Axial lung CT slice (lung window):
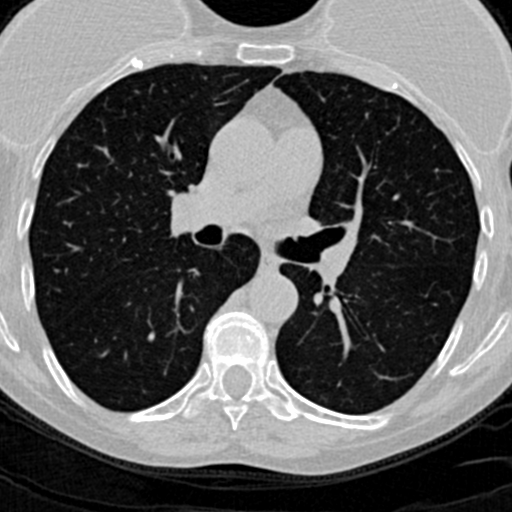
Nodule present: no